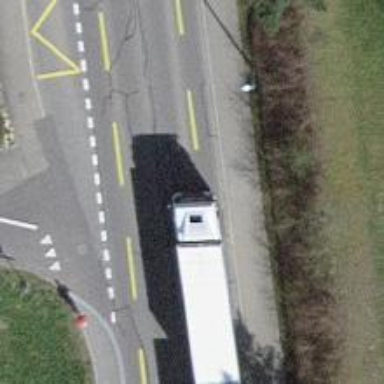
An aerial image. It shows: Secondary road with asphalt surface and dedicated cycle lane.